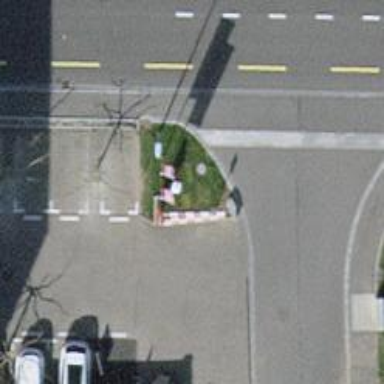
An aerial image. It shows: Advertising flagpole is visible.